Field crop: tomato
Growth stage: 1
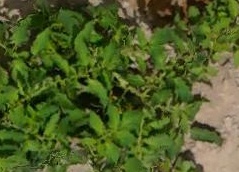
Species: tomato